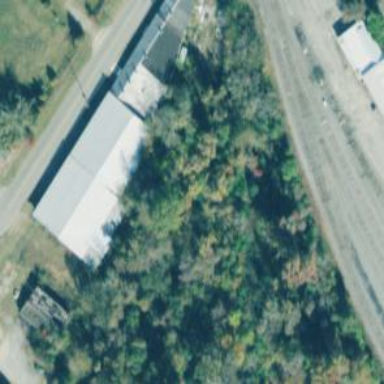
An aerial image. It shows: Abandoned railway spur.